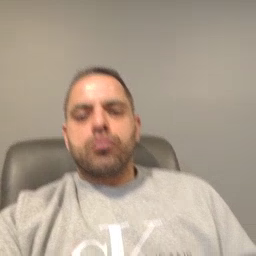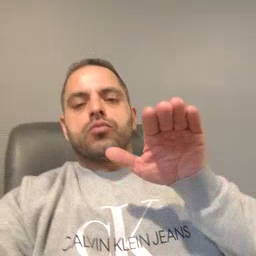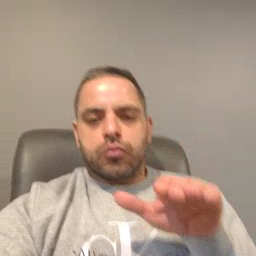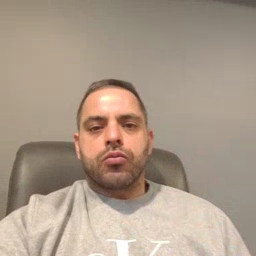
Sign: child